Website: lowes
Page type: review-order
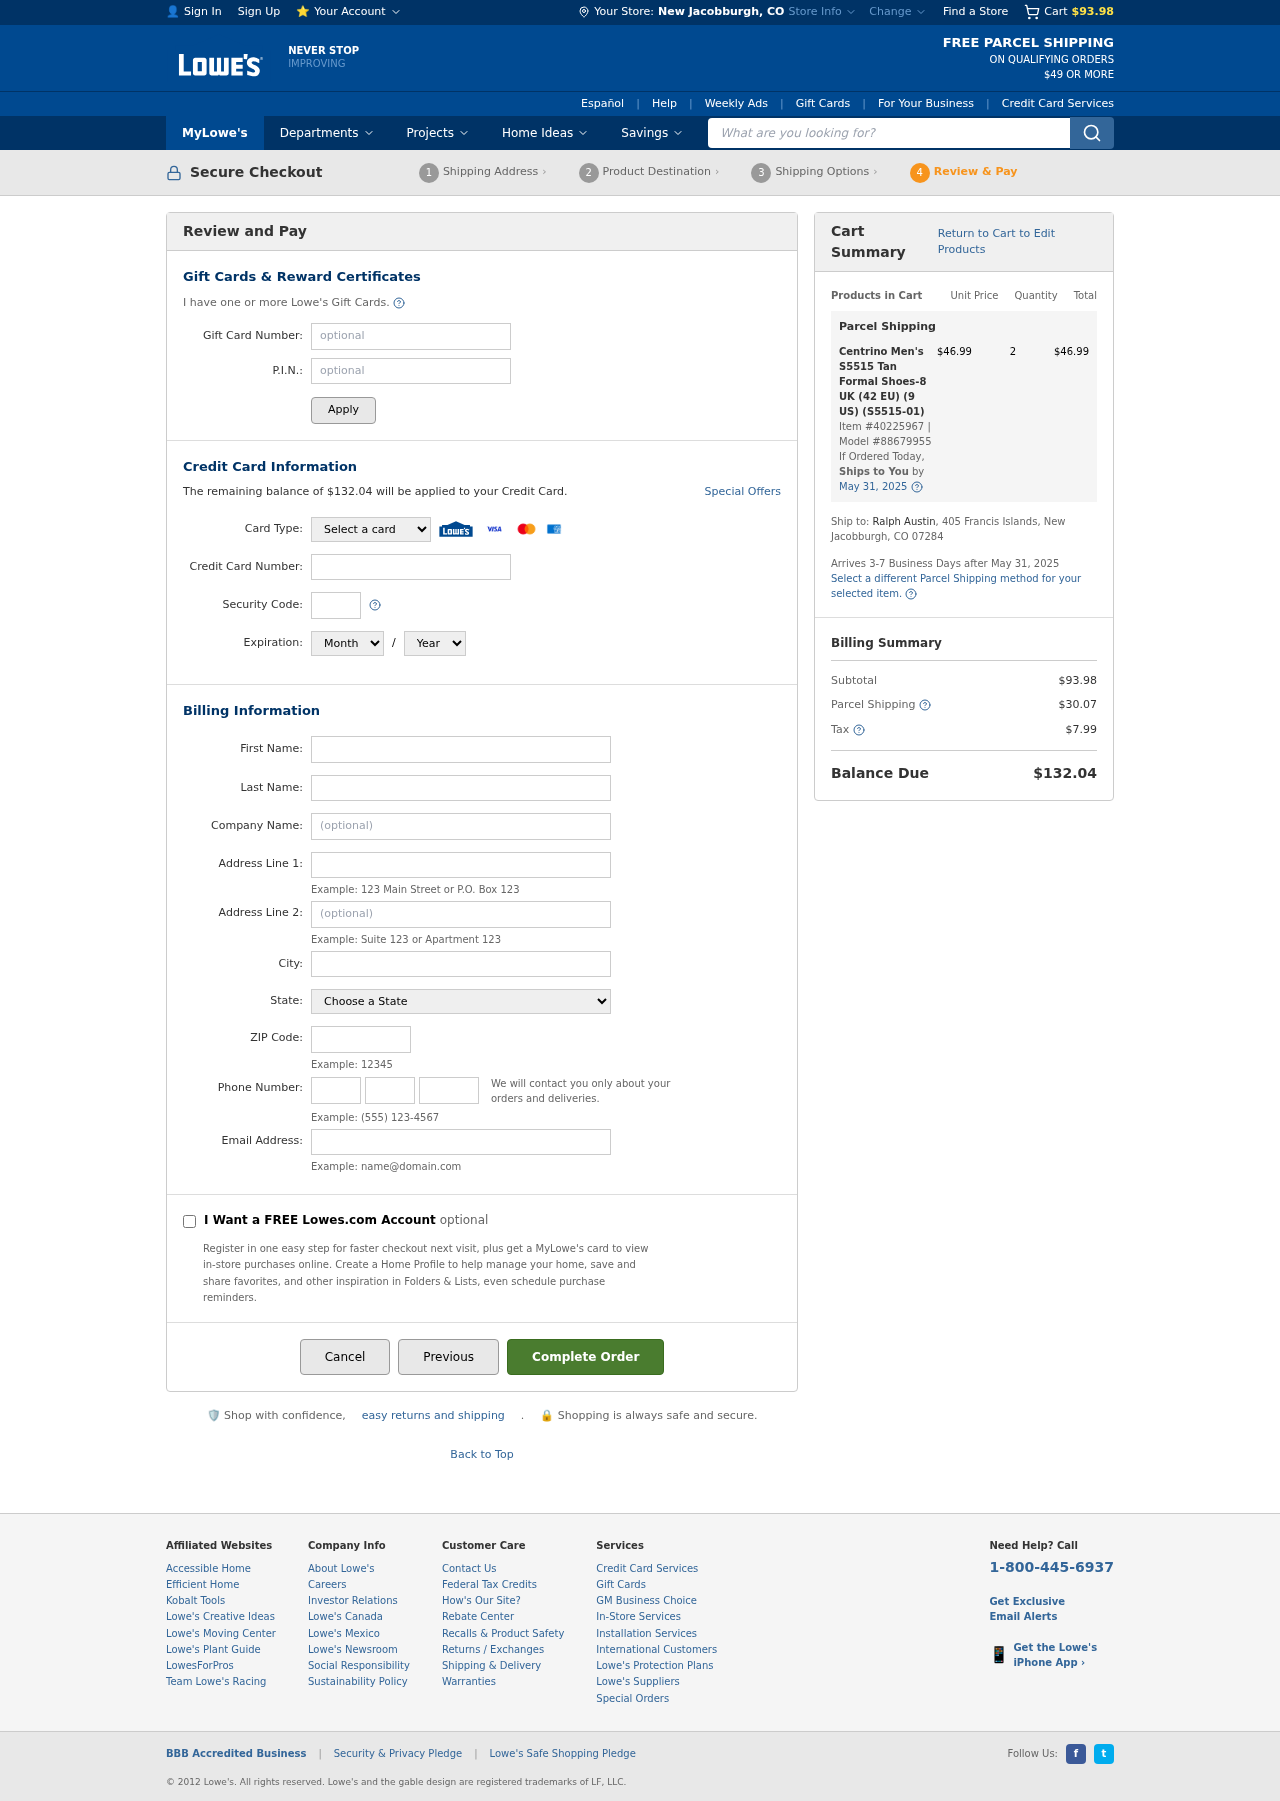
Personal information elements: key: PII_CARD_CVV
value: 837
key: PII_CARD_EXPIRY_MONTH
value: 10
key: PII_CARD_EXPIRY_YEAR
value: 27
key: PII_CARD_NUMBER
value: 2720 6489 4375 8475
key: PII_CARD_TYPE
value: Mastercard
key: PII_CITY
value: New Jacobburgh
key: PII_CITY_STATE
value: New Jacobburgh, CO
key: PII_EMAIL
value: raustin@hotmail.com
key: PII_FIRSTNAME
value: Ralph
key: PII_LASTNAME
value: Austin
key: PII_PHONE_AREA
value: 758
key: PII_PHONE_PREFIX
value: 880
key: PII_PHONE_SUFFIX
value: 9802
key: PII_POSTCODE
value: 07284
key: PII_STATE
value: Colorado
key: PII_STREET
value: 405 Francis Islands
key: PII_STREET2
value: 405 Francis Islands
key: PII_STREET2
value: Apt. 718
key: PII_FULLNAME2
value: Ralph Austin
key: PII_CITY_STATE_ZIP2
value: New Jacobburgh, CO 07284
Product elements: key: PRODUCT1_NAME
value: Centrino Men's S5515 Tan Formal Shoes-8 UK (42 EU) (9 US) (S5515-01)
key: PRODUCT1_PRICE
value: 46.99
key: PRODUCT1_QUANTITY
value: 2
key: PRODUCT1_ITEM_NUMBER
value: Item #40225967
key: PRODUCT1_MODEL_NUMBER
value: Model #88679955
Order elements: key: ORDER_SUBTOTAL
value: $93.98
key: ORDER_BALANCE_DUE
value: $132.04
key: ORDER_SHIPPING_DATE
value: May 31, 2025
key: ORDER_ITEM_TOTAL
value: $46.99
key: ORDER_SHIPPING_DATE2
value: May 31, 2025
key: ORDER_SHIPPING_COST
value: $30.07
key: ORDER_TAX
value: $7.99
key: ORDER_TOTAL
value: $132.04
Search elements: key: HEADER_SEARCH
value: What are you looking for?